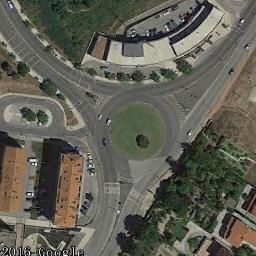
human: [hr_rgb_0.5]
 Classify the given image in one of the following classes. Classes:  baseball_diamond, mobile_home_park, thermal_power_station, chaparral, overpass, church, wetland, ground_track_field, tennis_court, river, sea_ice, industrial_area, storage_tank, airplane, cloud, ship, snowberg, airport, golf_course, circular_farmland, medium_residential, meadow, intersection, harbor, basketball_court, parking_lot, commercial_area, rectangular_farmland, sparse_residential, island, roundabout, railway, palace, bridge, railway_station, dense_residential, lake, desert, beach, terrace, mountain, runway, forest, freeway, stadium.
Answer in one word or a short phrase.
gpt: roundabout